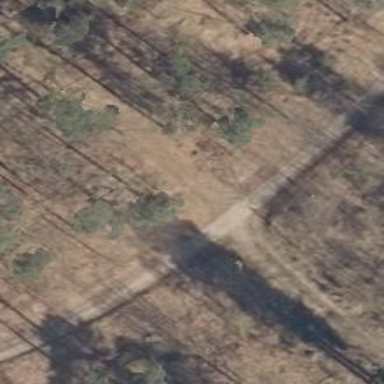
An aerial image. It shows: Dirt track road with grade 4 tracktype.